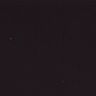
Metastatic tissue present: no